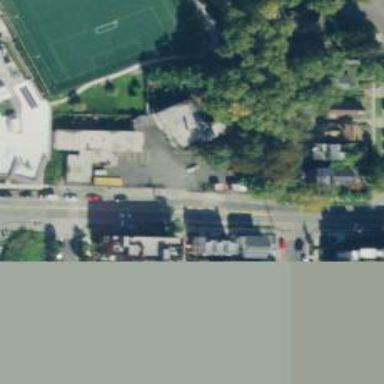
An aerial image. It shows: Kindergarten.